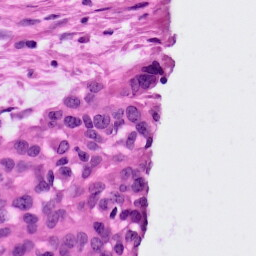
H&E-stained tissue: Ovarian